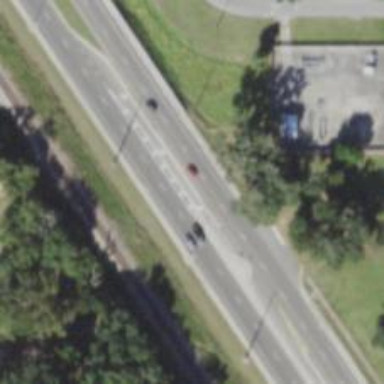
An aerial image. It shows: Secondary link road with asphalt surface.